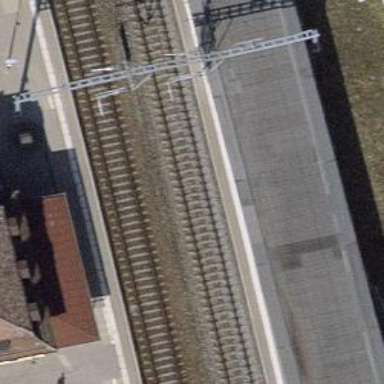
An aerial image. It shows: Railway stop with public transport stop position.